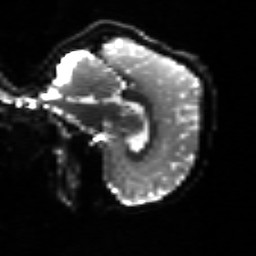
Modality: sbref
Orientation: sagittal
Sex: male
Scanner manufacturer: siemens
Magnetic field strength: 3 T
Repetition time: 5 s
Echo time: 0.071 s